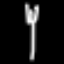
Label: fork